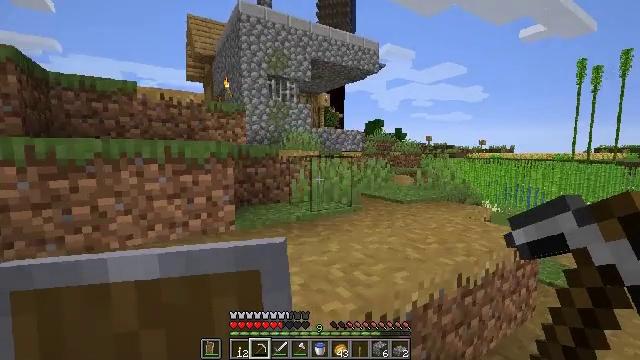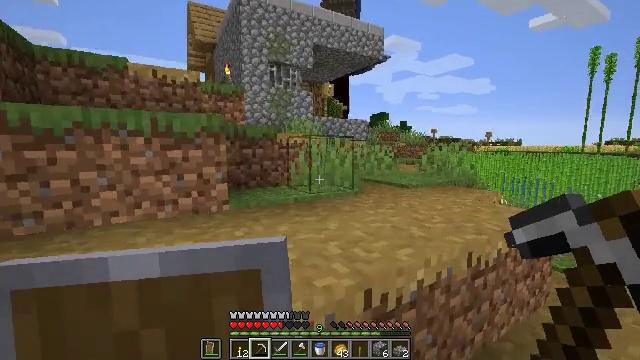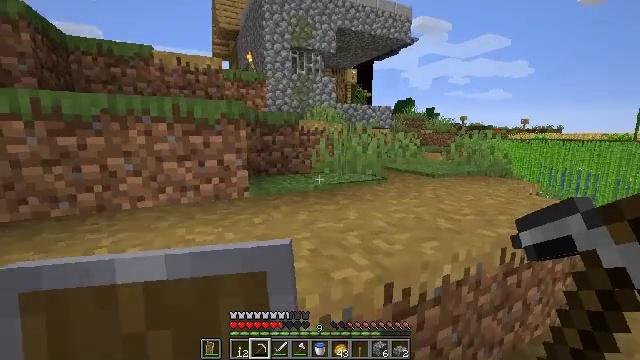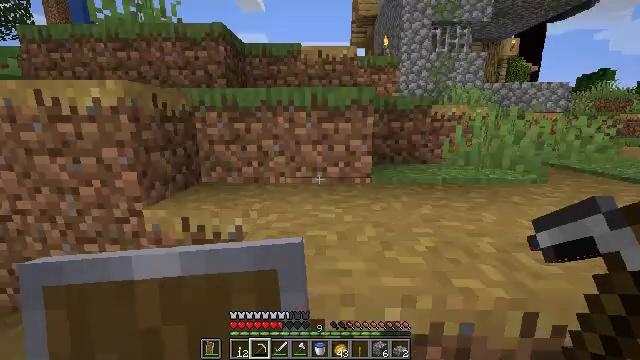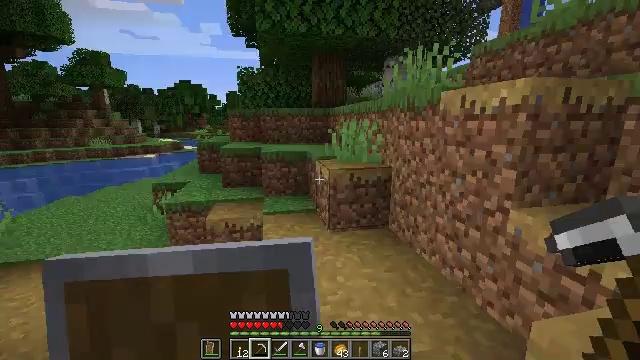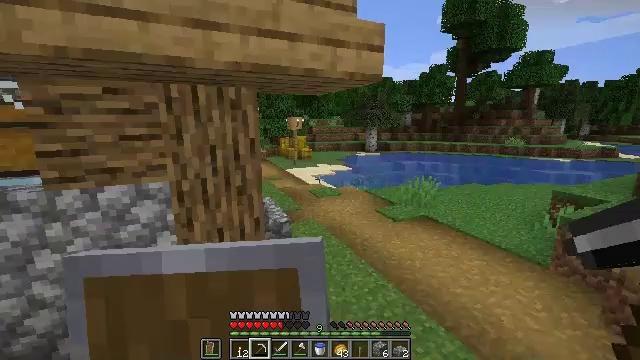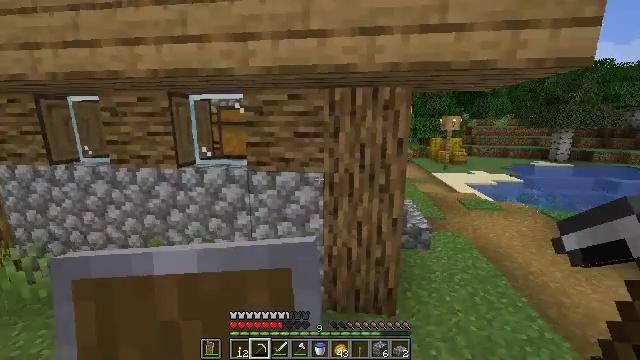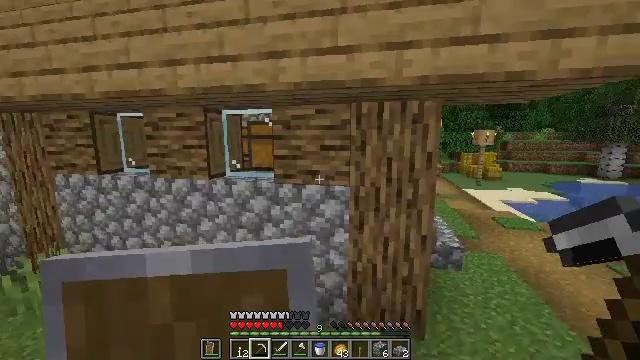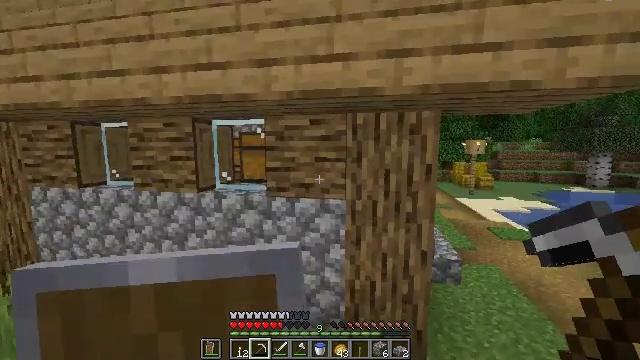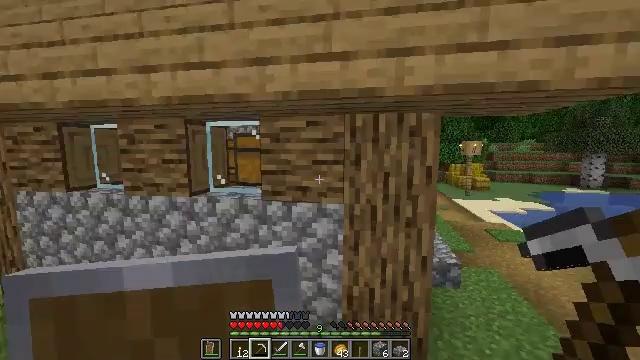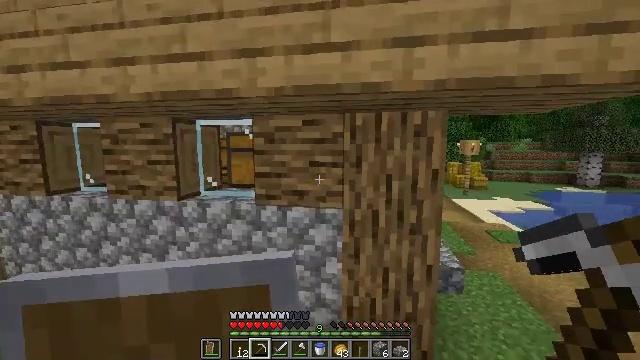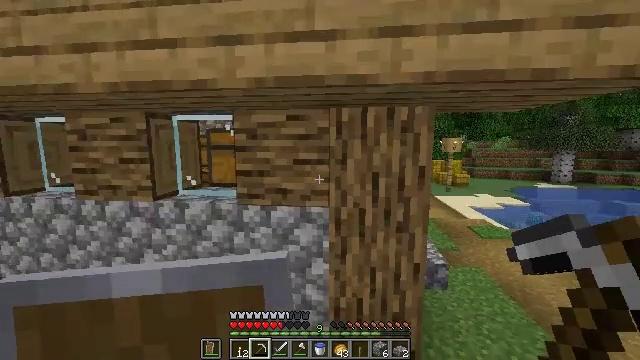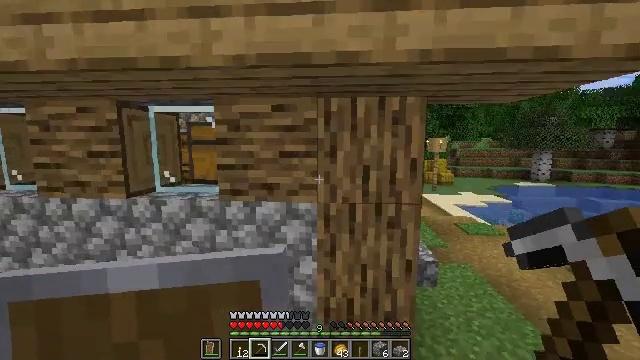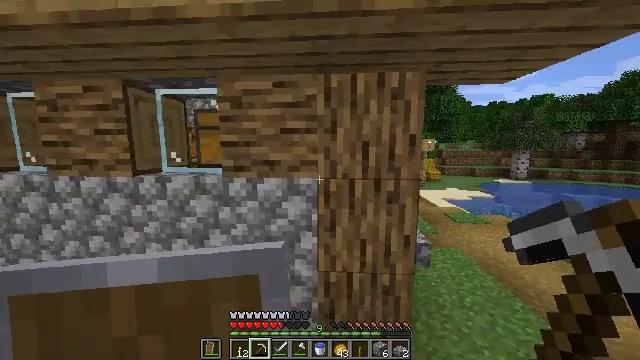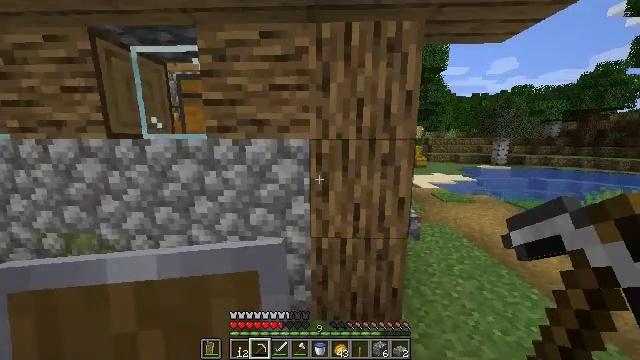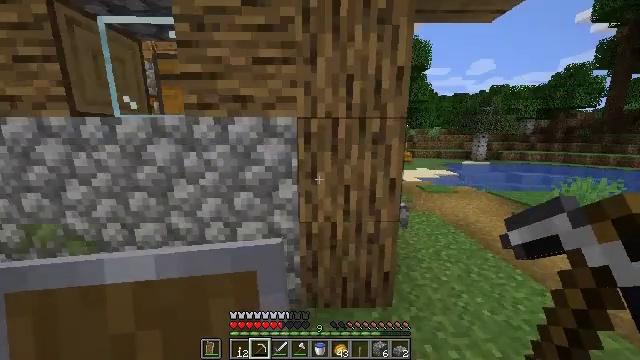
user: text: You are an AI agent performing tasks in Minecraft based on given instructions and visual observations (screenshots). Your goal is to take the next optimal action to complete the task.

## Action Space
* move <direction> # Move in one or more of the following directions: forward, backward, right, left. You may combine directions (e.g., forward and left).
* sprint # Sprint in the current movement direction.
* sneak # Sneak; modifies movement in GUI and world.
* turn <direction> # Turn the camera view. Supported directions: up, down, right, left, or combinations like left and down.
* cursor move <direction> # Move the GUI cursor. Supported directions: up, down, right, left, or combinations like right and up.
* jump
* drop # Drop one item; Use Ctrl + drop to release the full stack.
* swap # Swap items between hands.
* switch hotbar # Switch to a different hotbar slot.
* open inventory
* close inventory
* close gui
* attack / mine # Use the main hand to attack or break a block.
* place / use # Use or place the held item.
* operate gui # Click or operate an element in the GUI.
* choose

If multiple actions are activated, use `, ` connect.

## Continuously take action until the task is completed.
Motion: motion action
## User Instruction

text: Get a repeater using the crafting table.
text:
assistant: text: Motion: turn down
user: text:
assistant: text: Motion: turn left and down
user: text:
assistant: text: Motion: turn left and down
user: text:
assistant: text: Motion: turn left
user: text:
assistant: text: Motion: turn left
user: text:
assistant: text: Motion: turn left
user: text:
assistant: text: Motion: move forward, turn left and up
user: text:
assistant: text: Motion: move forward, turn right and up
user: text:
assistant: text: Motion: move forward
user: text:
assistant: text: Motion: no_op
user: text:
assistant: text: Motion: move forward, turn right
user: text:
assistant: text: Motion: move forward, turn right
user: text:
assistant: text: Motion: move forward
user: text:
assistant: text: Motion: move forward, turn right and down
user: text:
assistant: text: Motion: move forward, turn right
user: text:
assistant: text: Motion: move forward and move right, turn right and down
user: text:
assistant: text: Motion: move forward and move right, turn right
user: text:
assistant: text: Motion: move forward and move right
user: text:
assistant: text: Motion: move forward and move right, turn right
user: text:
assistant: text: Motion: move forward and move right, turn right
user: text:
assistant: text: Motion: move forward and move right
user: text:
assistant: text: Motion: move forward and move right
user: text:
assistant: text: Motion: move forward and move right
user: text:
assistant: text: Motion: move forward and move right, turn left
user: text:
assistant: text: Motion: move forward and move right, turn left
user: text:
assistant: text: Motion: move forward and move right, turn left
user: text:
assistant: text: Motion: move forward and move right, turn left
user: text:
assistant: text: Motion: move forward and move right, turn left and up
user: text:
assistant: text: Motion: move forward and move right, turn left and up
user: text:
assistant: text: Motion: move forward and move right, turn left